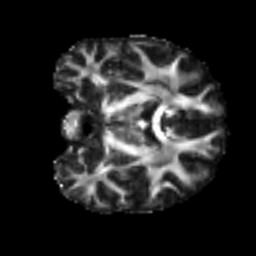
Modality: FA
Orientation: coronal
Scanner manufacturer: siemens
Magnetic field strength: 3 T
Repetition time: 4 s
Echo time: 0.0594 s